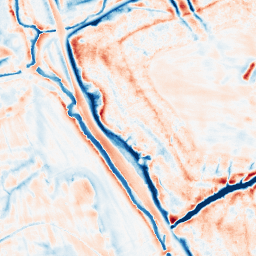
Category: edge_preserving
Decomposition family: bilateral
Decomposition parameters: d: 21
sigma_color: 50
sigma_space: 25
Upsampling method: bicubic_3x
Upsampling parameters: scale: 3
Upsampling scale: 3